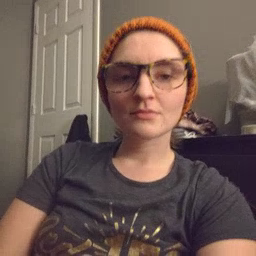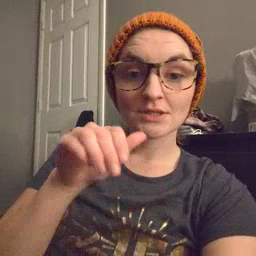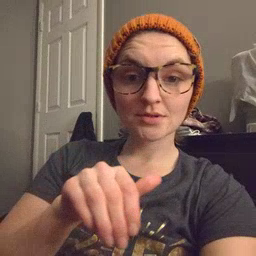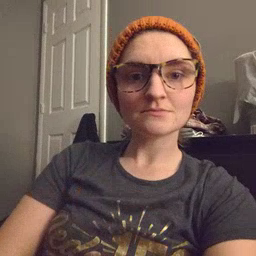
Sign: night